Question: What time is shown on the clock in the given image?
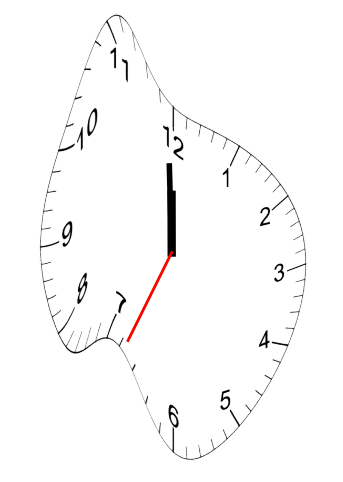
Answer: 11:59:34